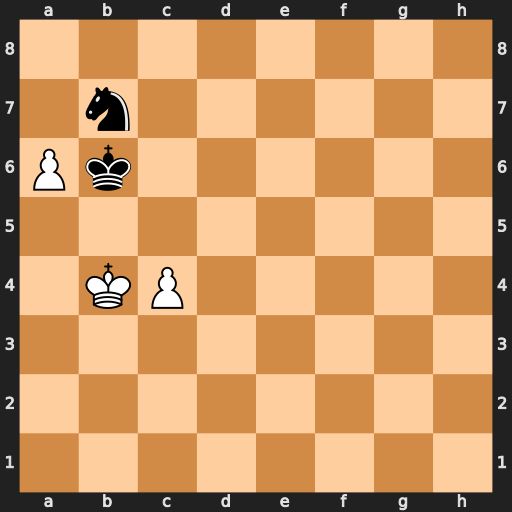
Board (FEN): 8/1n6/Pk6/8/1KP5/8/8/8
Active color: w
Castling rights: -
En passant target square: -
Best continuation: axb7 Kxb7 Kb5 Kc7 Kc5